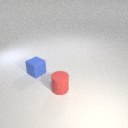
small blue rubber cube behind small red rubber cylinder